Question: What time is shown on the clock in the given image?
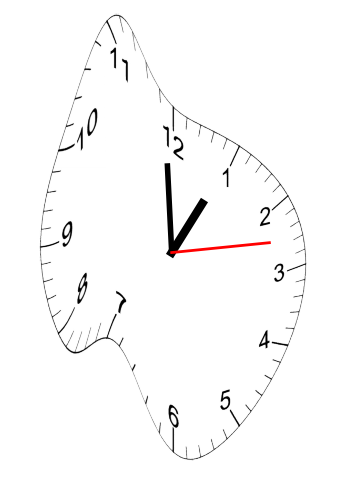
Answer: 12:59:13